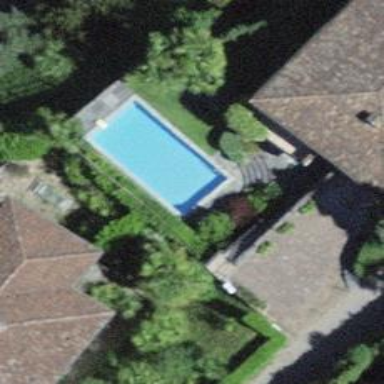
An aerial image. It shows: Swimming pool located in leisure land.